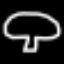
Label: mushroom